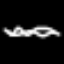
Label: squiggle